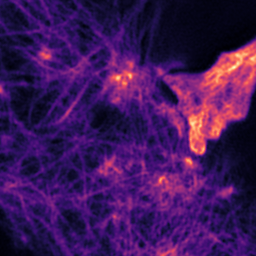
Label: Super-resolution F-actin image